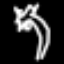
Label: palm tree